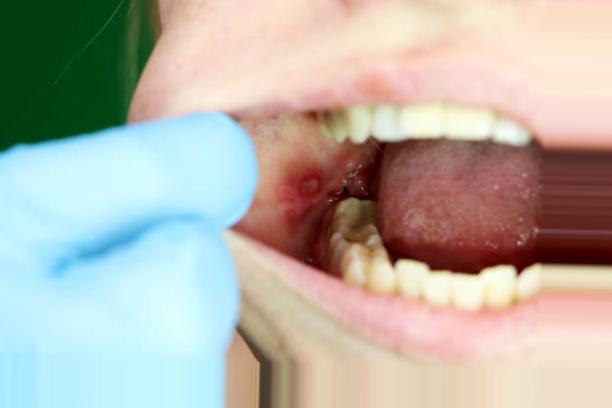
Condition: Mouth Ulcer